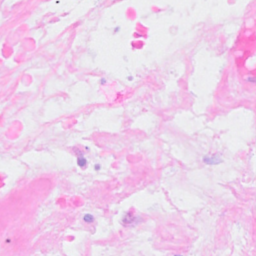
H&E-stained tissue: Breast